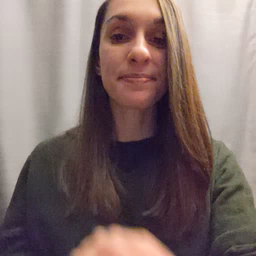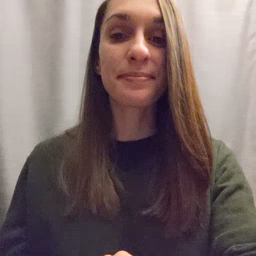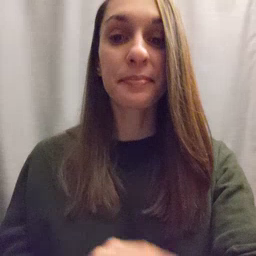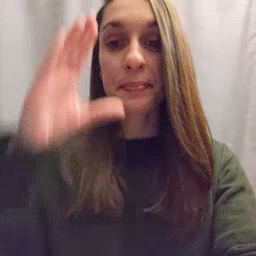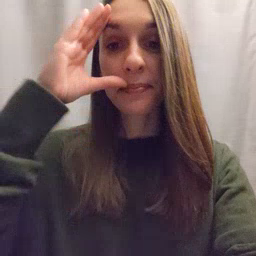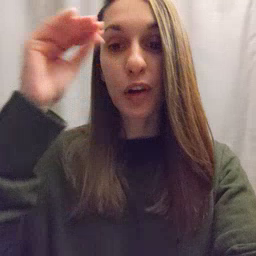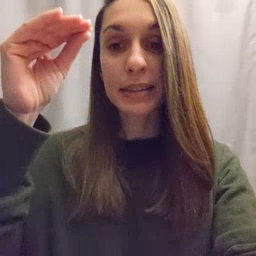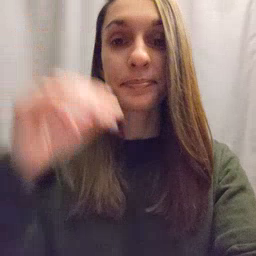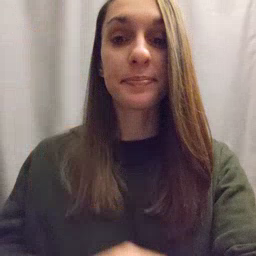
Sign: boy